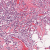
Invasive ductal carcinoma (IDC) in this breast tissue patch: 1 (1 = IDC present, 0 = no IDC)